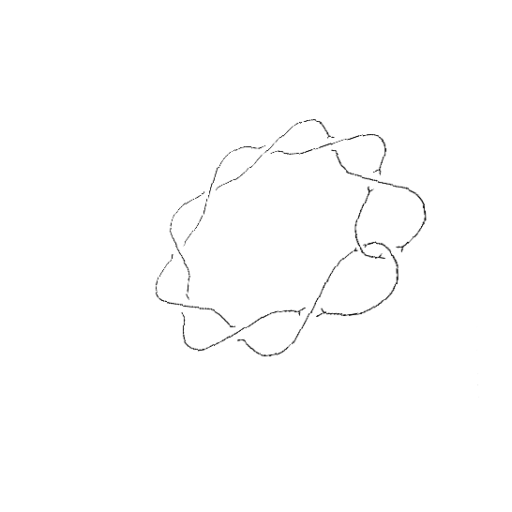
Crossing number: 10